Question: I have this NASM code
'''
extern GetStdHandle
extern WriteFile
extern AllocConsole
extern FreeConsole
extern SetConsoleTitleA
extern SetConsoleCursorPosition
extern Sleep
extern ExitProcess
extern ExitWindowsEx
import GetStdHandle kernel32.dll
import WriteFile kernel32.dll
import AllocConsole kernel32.dll
import FreeConsole kernel32.dll
import SetConsoleTitleA kernel32.dll
import SetConsoleCursorPosition kernel32.dll
import Sleep kernel32.dll
import ExitProcess kernel32.dll
import ExitWindowsEx user32.dll
.
section .text use32
..start:
call [ExitWindowsEx]
'''
When I execute it, it doesn't perform the function which is turning off the computer. I read that it requires parameters but how exactly do we pass the parameters like this in C#

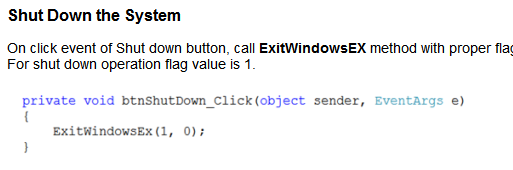
Answer: I assume you're using 32-bit Intel architecture. In this case you have to pass the arguments in the stack.
'''
mov eax, 1
mov ebx, 0
push eax
push ebx
call [ExitWindowsEx]
'''